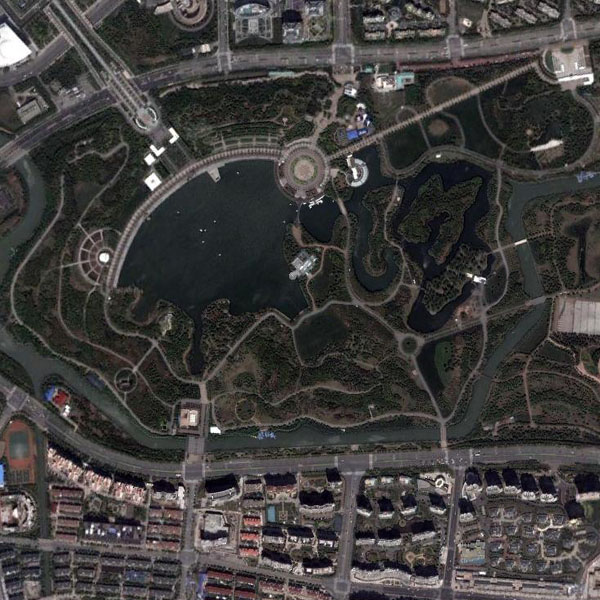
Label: Park